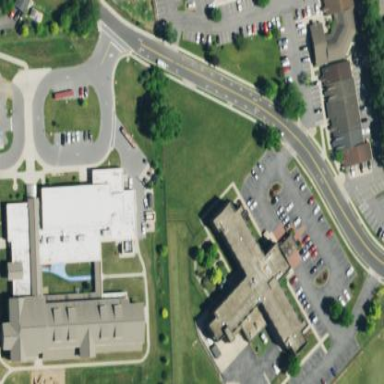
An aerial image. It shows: Nursing home building.